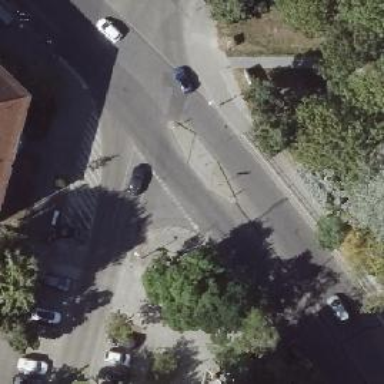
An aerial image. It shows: Unmarked crossing with traffic island.